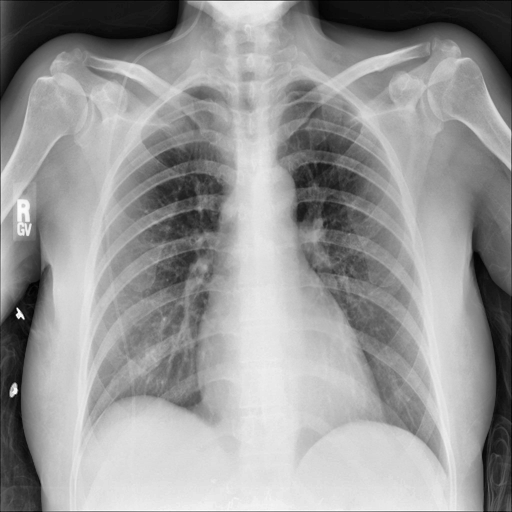
Finding: NORMAL